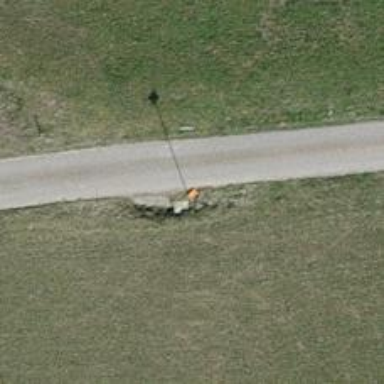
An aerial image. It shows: Aerial marker.